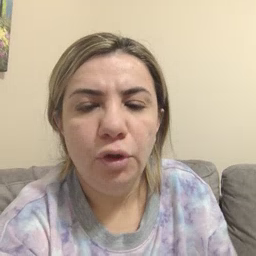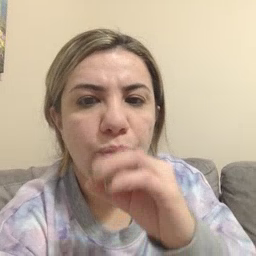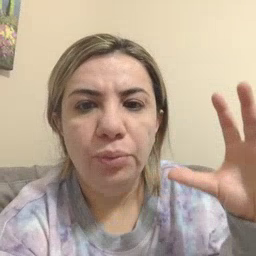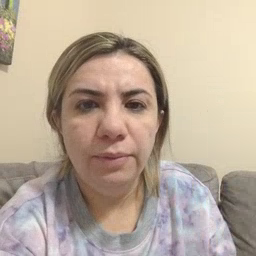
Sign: balloon